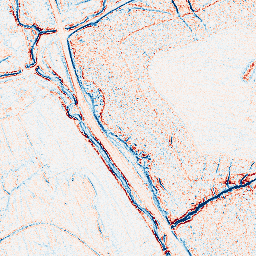
Category: edge_preserving
Decomposition family: anisotropic_diffusion
Decomposition parameters: iterations: 5
kappa: 30
gamma: 0.1
Upsampling method: bicubic
Upsampling parameters: scale: 8
Upsampling scale: 8